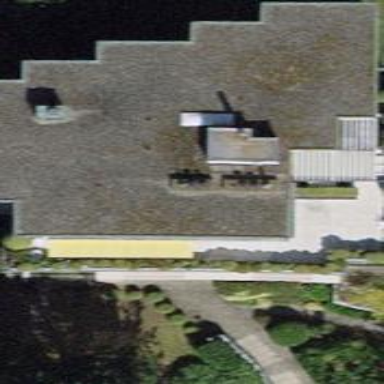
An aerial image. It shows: Flat-roofed house.